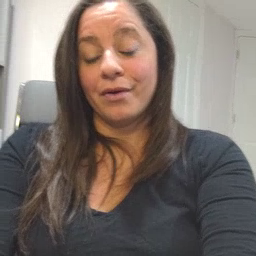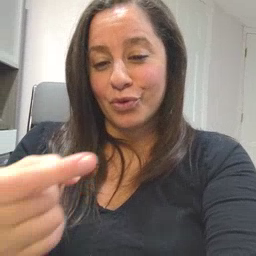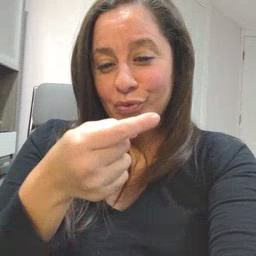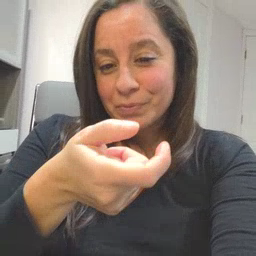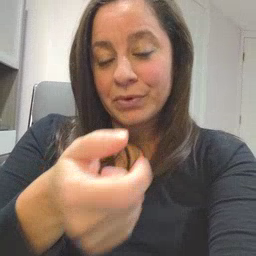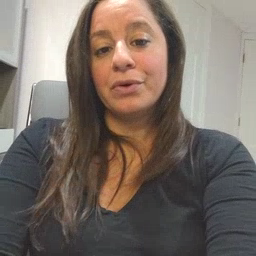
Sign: owie